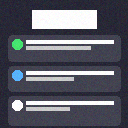
Screen state: on